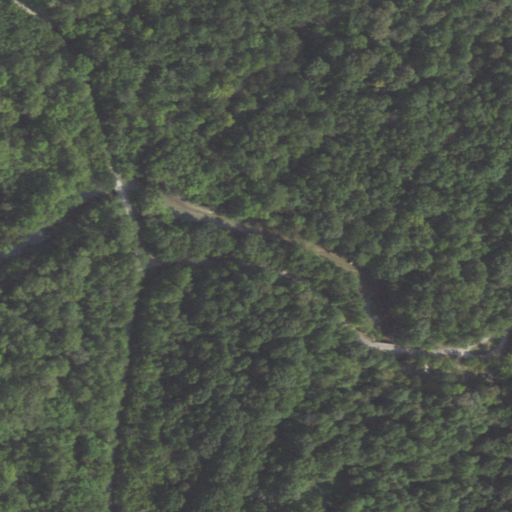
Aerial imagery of valley in Illinois named Rock Springs Hollow containing deciduous forest, open development, woody wetlands, and low intensity development